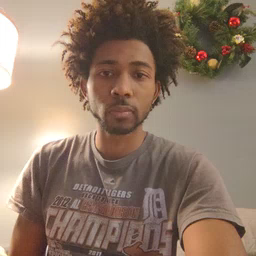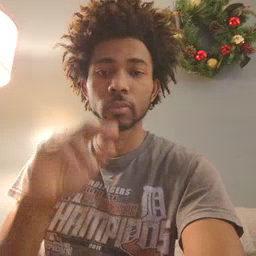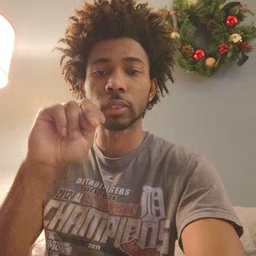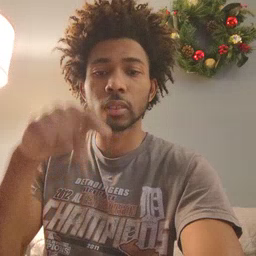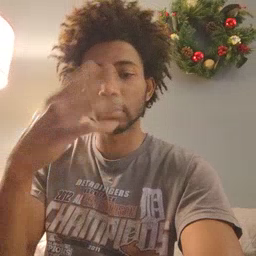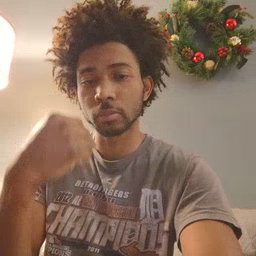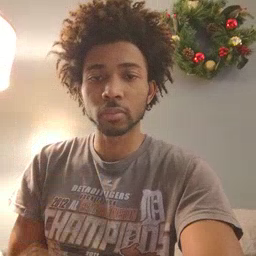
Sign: nap